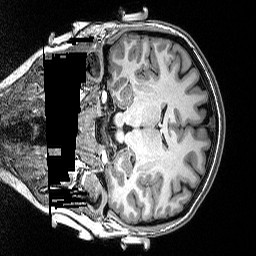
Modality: T1w
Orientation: coronal
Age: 27
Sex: female
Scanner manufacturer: siemens
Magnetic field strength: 3 T
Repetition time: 2.53 s
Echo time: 0.0033 s